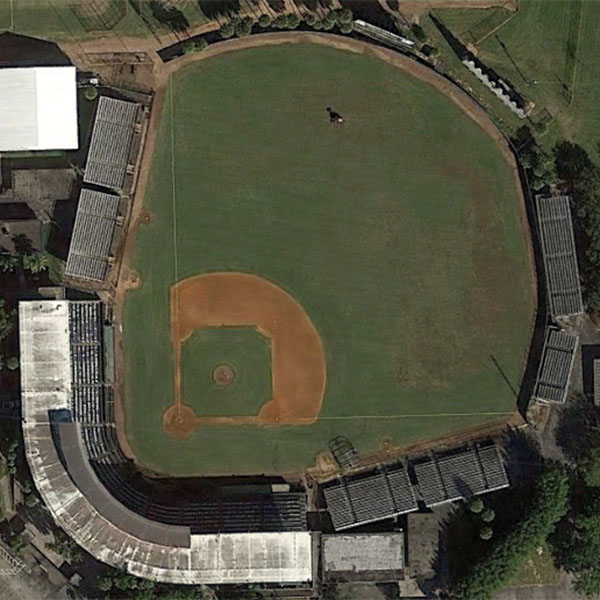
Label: BaseballField